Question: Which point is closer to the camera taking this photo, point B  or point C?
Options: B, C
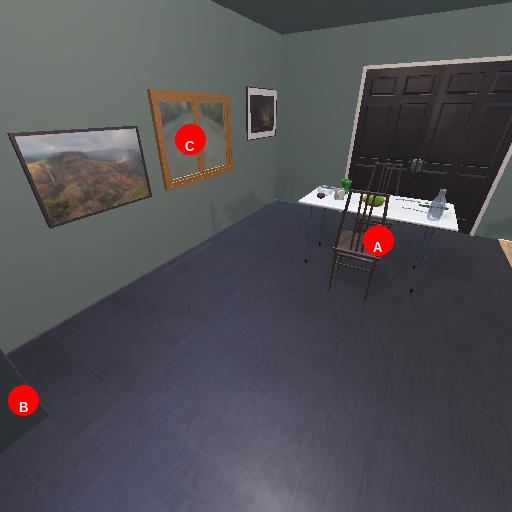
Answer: B